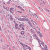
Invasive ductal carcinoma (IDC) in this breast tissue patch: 1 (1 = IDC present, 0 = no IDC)